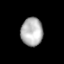
Tissue: lung
Cell type: Epithelial cells
Senescence score: 0.5448
Nuclear area (px): 607
Mean DAPI intensity: 179.109